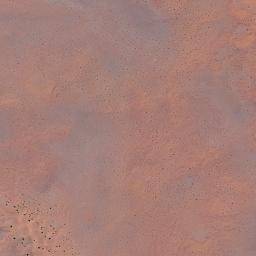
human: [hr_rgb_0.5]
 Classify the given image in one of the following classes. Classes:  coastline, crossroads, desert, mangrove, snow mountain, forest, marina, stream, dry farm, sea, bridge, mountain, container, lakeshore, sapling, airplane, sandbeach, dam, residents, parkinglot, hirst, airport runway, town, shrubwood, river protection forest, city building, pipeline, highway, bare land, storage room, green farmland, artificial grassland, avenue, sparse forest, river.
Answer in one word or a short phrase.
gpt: desert